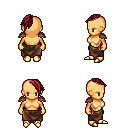
a pixel art fantasy rpg character, female body template, human, tanned skin, leather shoulder armor, robe skirt, brunette long mohawk hairstyle, gold boots, four views (front, back, left, right), 2x2 character sprite sheet, small pixel art, hard edges, no anti-aliasing